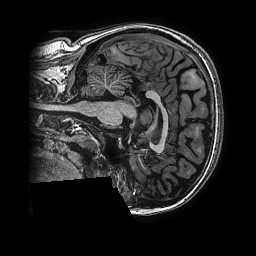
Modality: T1w
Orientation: sagittal
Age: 27
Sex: female
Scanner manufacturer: ge
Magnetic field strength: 3 T
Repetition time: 0.00766 s
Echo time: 0.003476 s